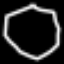
Label: octagon